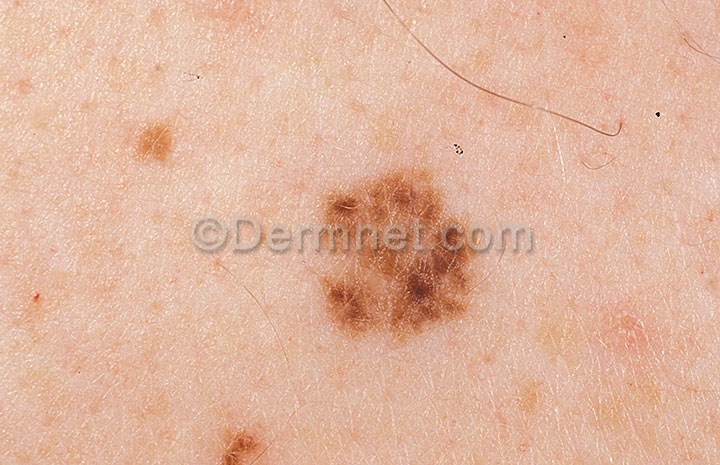
Disease: Melanoma Skin Cancer Nevi and Moles